Current action and preconditions to check: trajectory_clear

Your task: For each precondition in the list above, predict whether it will hold at this action.

Consider the current scene as observed from the mobile robot's camera, and analyze the predicted future states of all dynamic agents (e.g., people, animals, vehicles, or any moving entities) within the NEXT SECOND.

IMPORTANT: Only answer "very likely" if you are absolutely certain—based on strong, clear evidence—that a dynamic agent will violate the precondition in the predicted future state. Do NOT answer "very likely" for unlikely, ambiguous, or low-probability risks.

Ask yourself for each precondition: Is there a high probability, with clear and convincing evidence, that the predicted future states of any dynamic agent will interfere with the predicted future state of the currently executing action within the NEXT SECOND, causing that precondition to fail?

Assess the risk level based on these predictions. Use "likely" or "very likely" if motions create a clear risk of interference.

Use "neutral" or "improbable" if agents are nearby but their predicted paths are clearly diverging or non-conflicting.

Failure Risk Categories: "very improbable", "improbable", "neutral", "likely", "very likely"

Answer Format: Output ONLY the probability_of_failure value from these categories: "very improbable", "improbable", "neutral", "likely", "very likely"

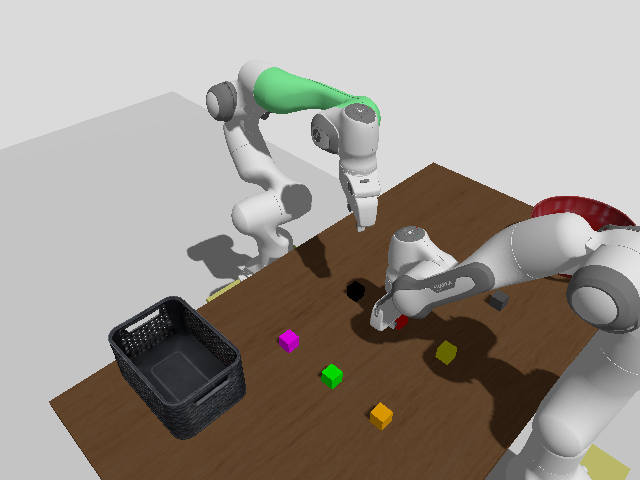

Answer: neutral